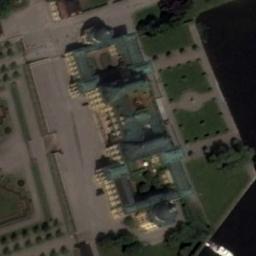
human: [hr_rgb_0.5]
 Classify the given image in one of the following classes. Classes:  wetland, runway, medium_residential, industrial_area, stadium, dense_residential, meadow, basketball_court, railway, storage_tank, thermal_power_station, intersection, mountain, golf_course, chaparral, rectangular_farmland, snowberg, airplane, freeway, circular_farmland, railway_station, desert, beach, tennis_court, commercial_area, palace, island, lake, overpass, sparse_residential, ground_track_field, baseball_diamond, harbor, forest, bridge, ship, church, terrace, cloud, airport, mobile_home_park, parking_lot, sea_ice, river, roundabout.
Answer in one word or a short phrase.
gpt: palace